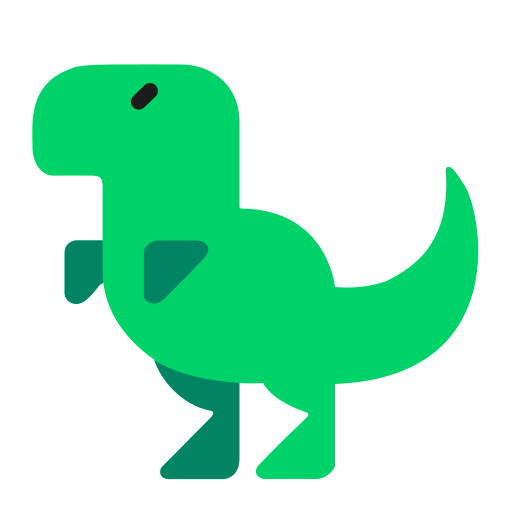
t rex flat